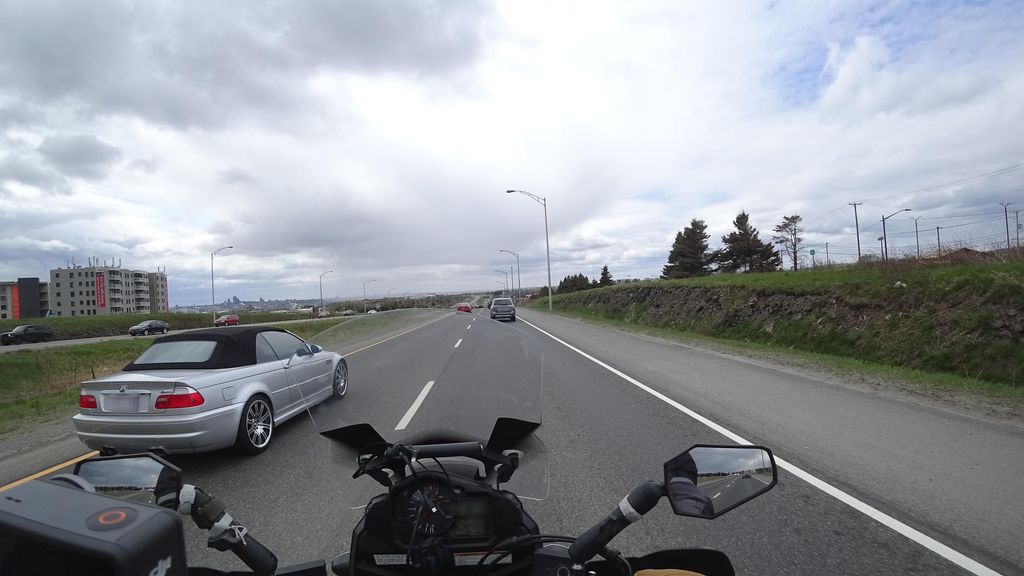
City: quebec_city